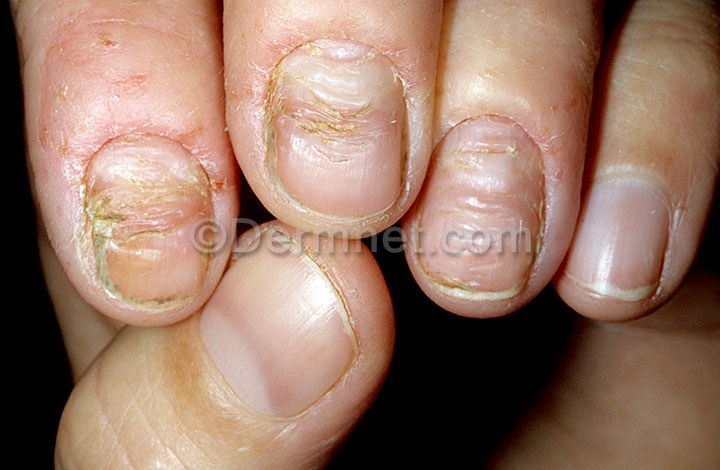
Disease: Nail Fungus and other Nail Disease